Question: I am trying to use sqlite4java in my android project. the following screenshot shows my project's setup:

As you can see i have copied the jar-file into my libs folder and included it in the build path. I have also copied the docs and the src-file as per the docs for sqlite4java. The zip-file i downloaded also contains a library-file called 'libsqlite4java-android-i686.so'that i included in the libs directory. what i get when i try to run my project (it will compile without complaining) is the follwing error message:
'''
03-04 07:37:13.251: W/System.err(2419):
com.almworks.sqlite4java.SQLiteException: [-91] cannot load library:
java.lang.UnsatisfiedLinkError: Couldn't load sqlite4java-android-i686
from loader dalvik.system.PathClassLoader[DexPathList[[zip file "/data
/app/de.redhouse24.android-2.apk"],nativeLibraryDirectories=[/data
/app-lib/de.redhouse24.android-2, /system/lib]]]: findLibrary returned
null
'''
As you can see the file 'sqlite4java-android-i686.so'cannot be found. Being wiley, i renamed the 'libsqlite4java-andriod-i686.so' file to 'sqlite4java-android-i686.so', which is why my project structure shows that name for the file. TBH, i renamed it because i found the suggestion in this discussion:
<URL>
I also tried to include the so-file in the build path, but that just stopped my project from compiling.
My question: What do i need to do to use sqlite4java in my android project?
Im using a mac and eclipse with adt, if that makes any difference.
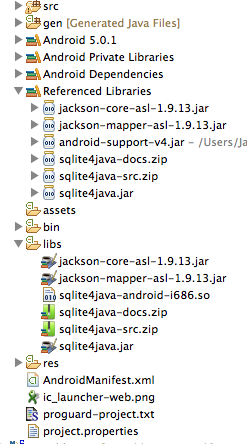
Answer: First of all, renaming the library will not help you. Do not rename the library, leave the name as it was.
Second, you only have the 686-lib there.
If you intent to run your app on something other than an atom-based device, you will have to add the so-files for the other architectures as well.
Each architecture's so-files resides in a sub-directory under the libs directory, like this:
'''
libs/x86
libs/armeabi
libs/armeabi-v7a
'''
Put your libsqlite4java-android-i686.so file there, and also possible other .so files it might need as a dependency, and it should work.
Including the sources and docs into the libs-folder somewhat eludes me. That will only bloat your final apk file, which should be avoided.
Your users will be thankful.